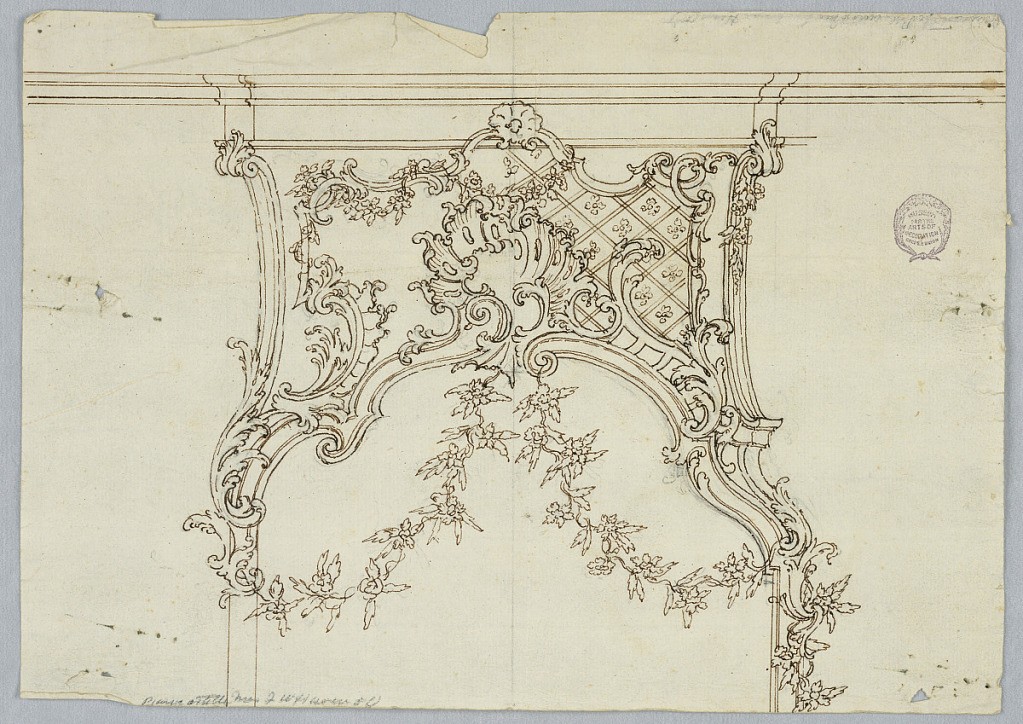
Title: Design for the Crest of a Mirror with Alternative Suggestions
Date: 1740–1775
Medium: Black chalk, pen and ink on paper
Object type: Drawing
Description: Design for the crest of a mirror. Scrolling acanthus leaves and floral garlands. At center, an asymmetrical rocaille.